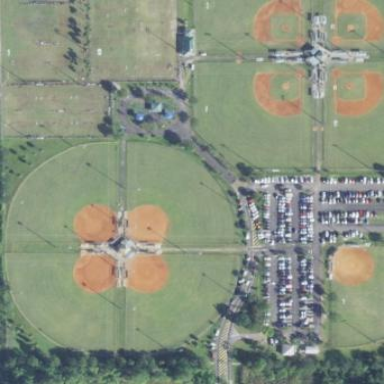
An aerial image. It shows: Softball pitch for leisure sports.